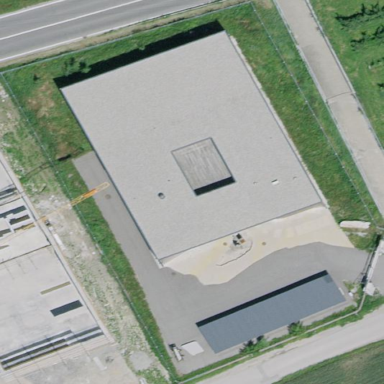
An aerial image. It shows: Metal fence.